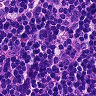
Metastatic tissue present: no